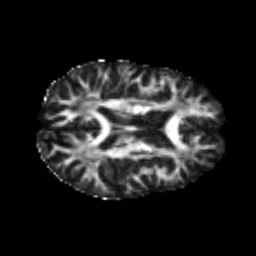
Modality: FA
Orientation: axial
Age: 23
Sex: female
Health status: healthy
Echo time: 0.074 s